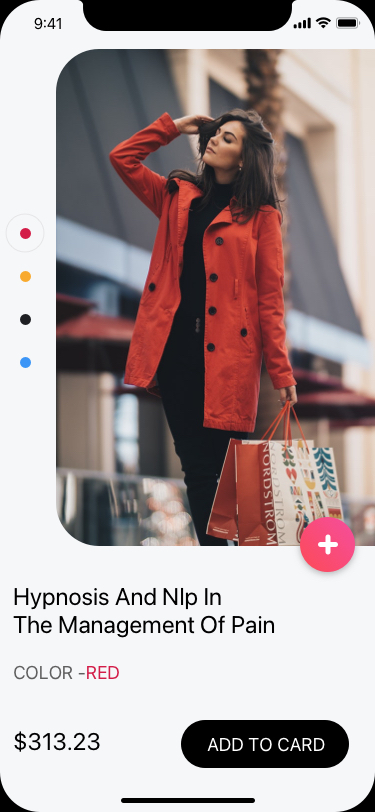
Text in this UI design:
Hypnosis And Nlp In
The Management Of Pain
$313.23
Color -red